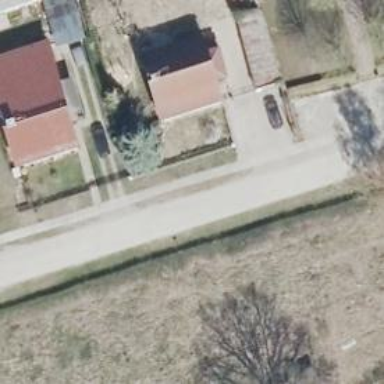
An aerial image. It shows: Residential road with concrete surface.